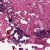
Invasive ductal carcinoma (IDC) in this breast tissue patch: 0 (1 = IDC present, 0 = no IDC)